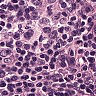
Metastatic tissue present: yes